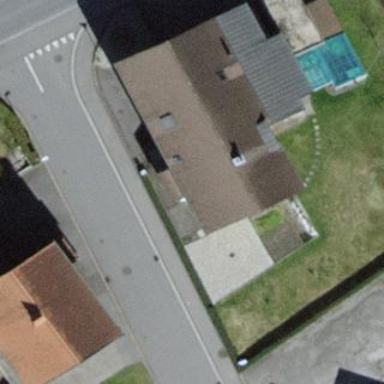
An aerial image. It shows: Semidetached house.